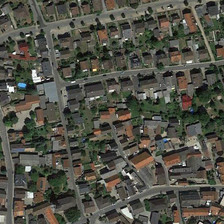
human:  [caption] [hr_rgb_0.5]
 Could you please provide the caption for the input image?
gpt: this residential area is seperated as several blocks by curved roads decorated with several trees .

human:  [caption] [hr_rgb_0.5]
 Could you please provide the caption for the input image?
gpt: pitch roof houses are located in the ploygon blocks together with gardens and trees .

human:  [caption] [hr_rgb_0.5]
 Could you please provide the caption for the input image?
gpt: pitch roof houses are located in the ploygon blocks together with gardens and trees .

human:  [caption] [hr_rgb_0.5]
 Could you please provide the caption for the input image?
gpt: pitch roof houses are located in the ploygon blocks together with gardens and trees .

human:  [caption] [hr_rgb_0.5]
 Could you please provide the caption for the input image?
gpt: many buildings and green trees are in a dense residential area .